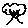
Label: tree